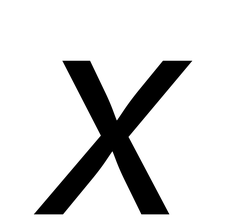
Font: Inter-Italic_Italic